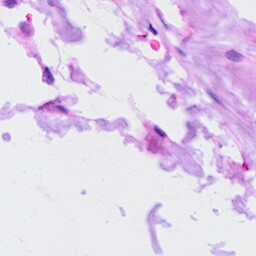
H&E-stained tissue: Ovarian